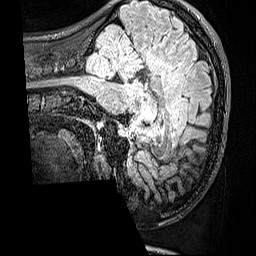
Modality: FLAIR
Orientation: sagittal
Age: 21
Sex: female
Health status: healthy
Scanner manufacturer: siemens
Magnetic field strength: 3 T
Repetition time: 5 s
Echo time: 0.388 s